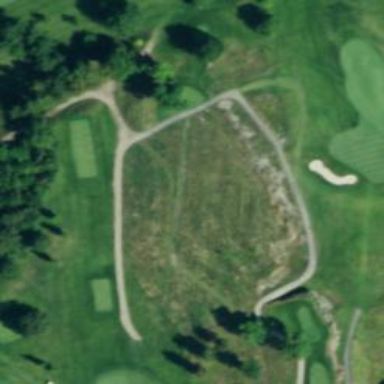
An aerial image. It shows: Path for both roads and golfers.